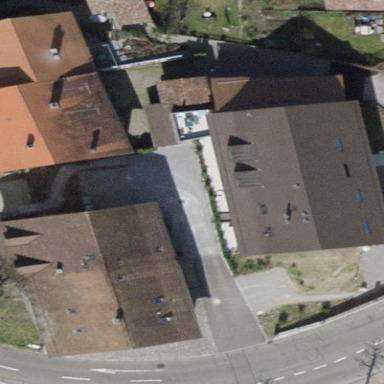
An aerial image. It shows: Dormitory building with gabled roof.